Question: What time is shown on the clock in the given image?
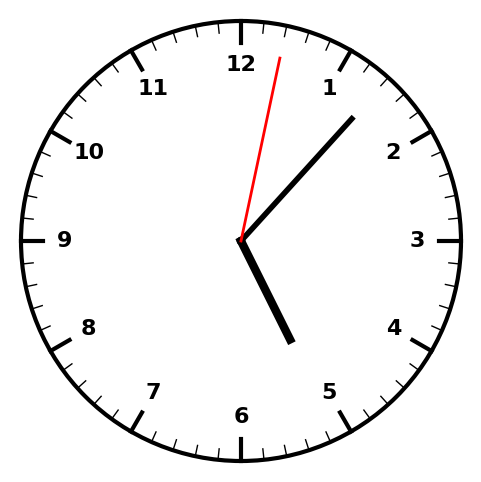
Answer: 05:07:02